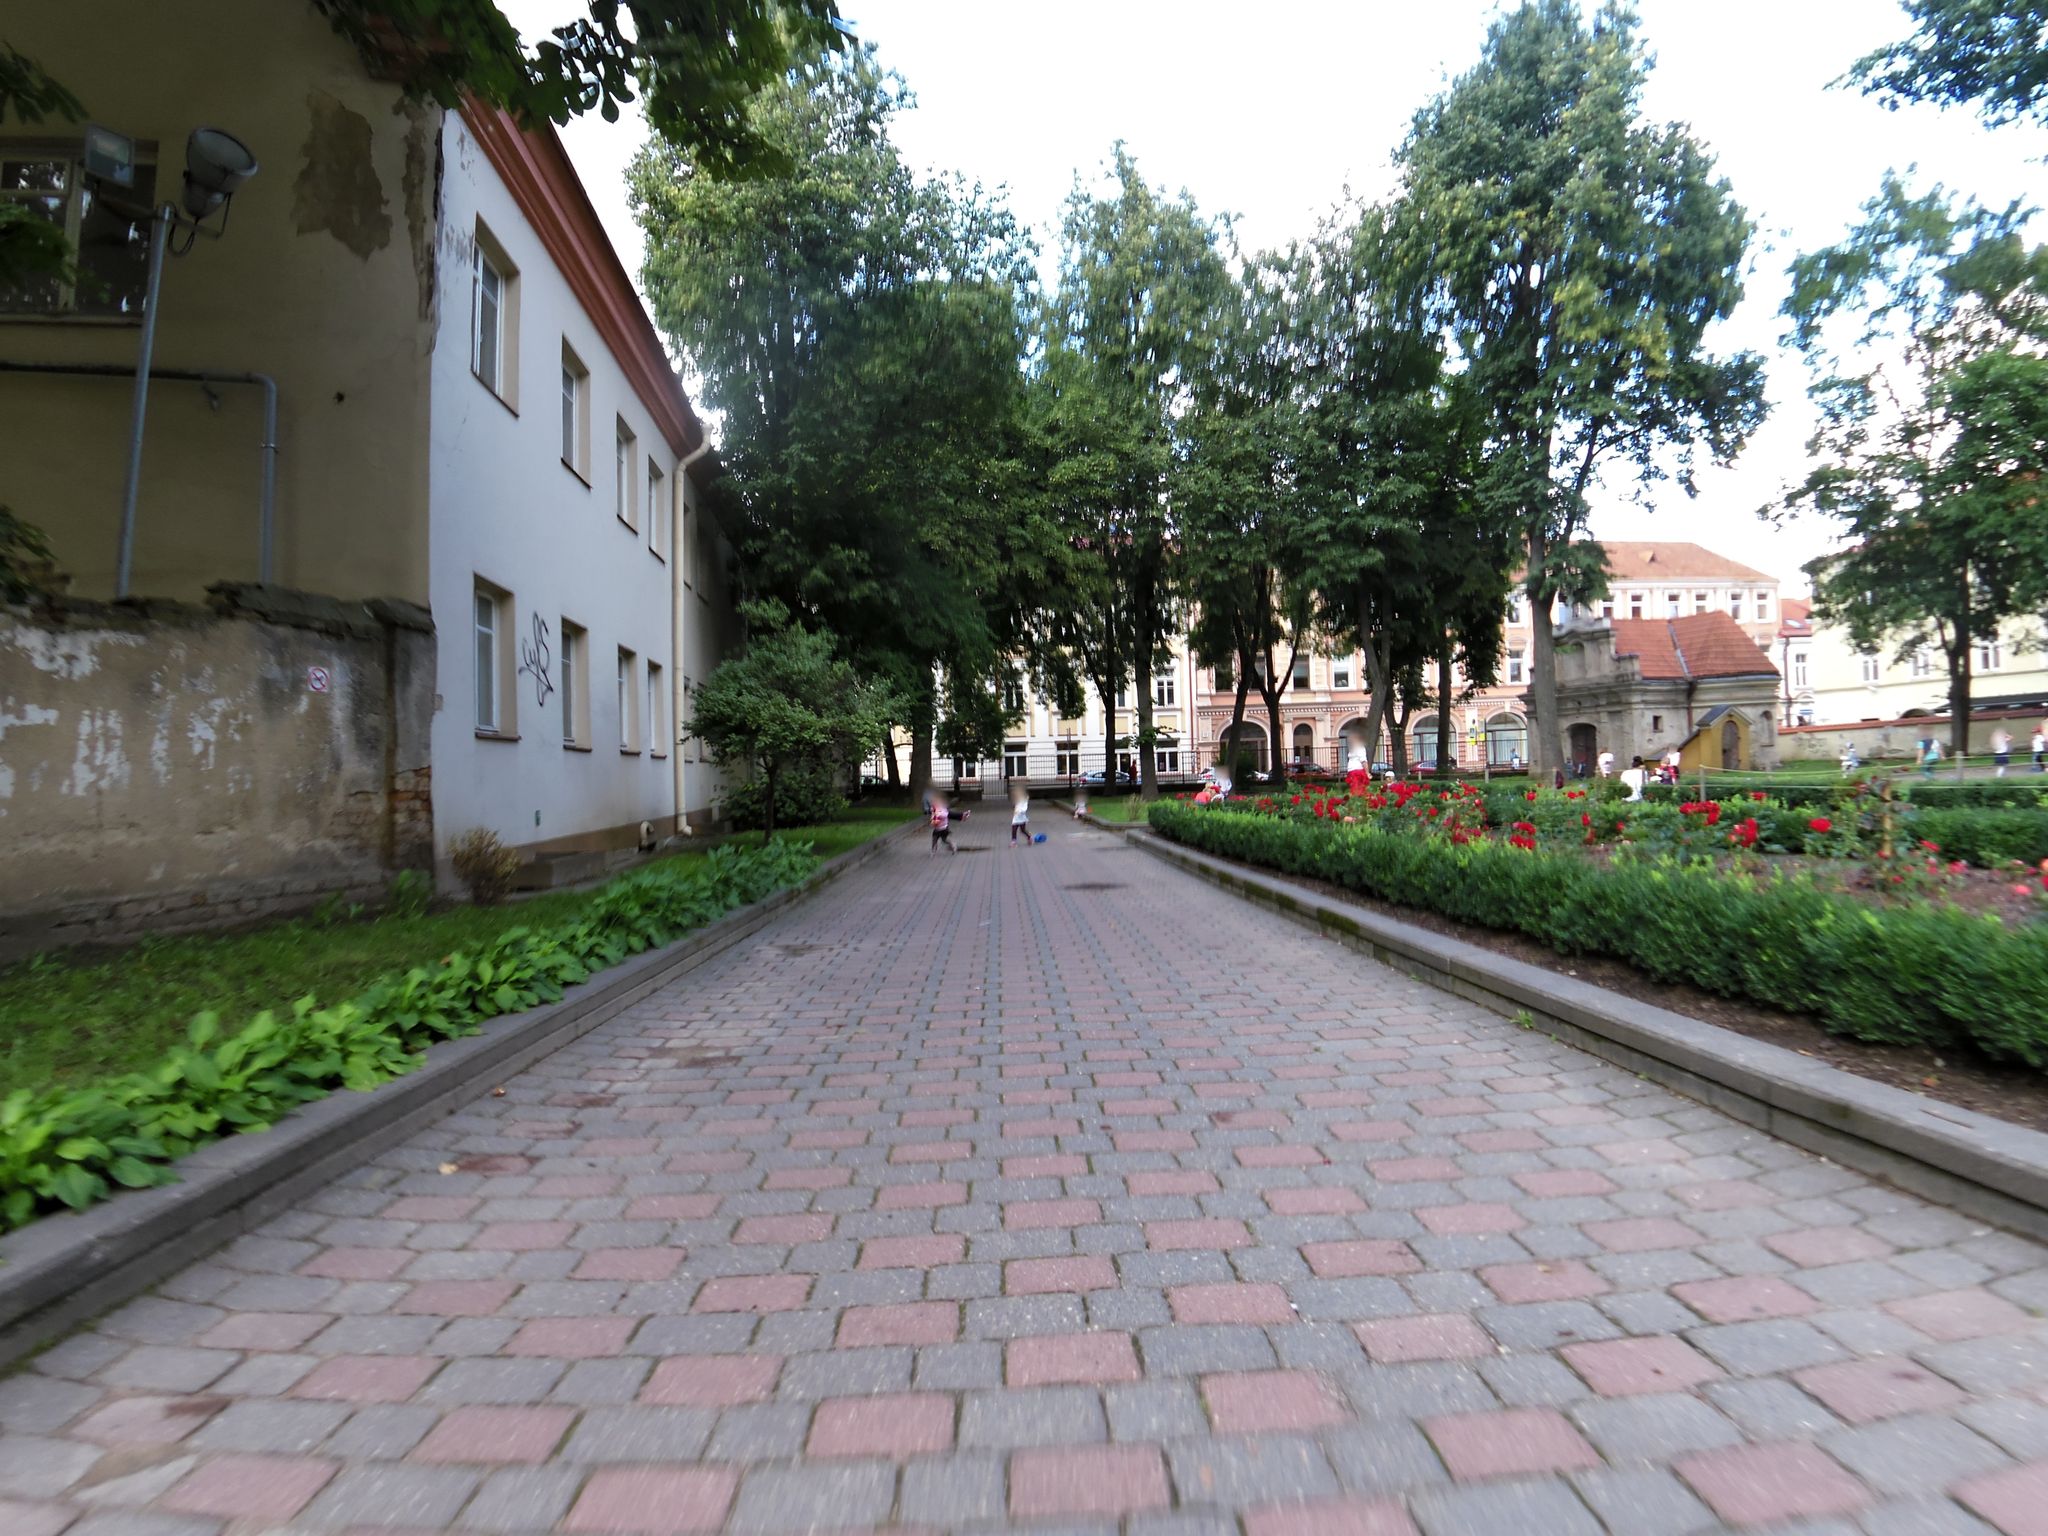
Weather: clear
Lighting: day
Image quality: good
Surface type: walking surface
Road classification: service, footway
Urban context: urban centre
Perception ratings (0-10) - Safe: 8.36, Lively: 8.87, Beautiful: 9.09, Boring: 4.38, Depressing: 2.06, Wealthy: 8.52